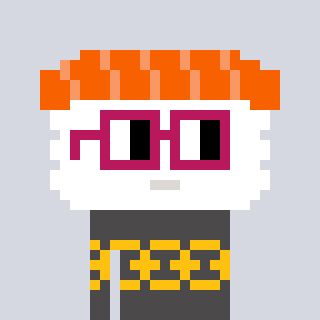
a pixel art character with square dark red glasses, a nigiri-shaped head and a grayscale-colored body on a cool background